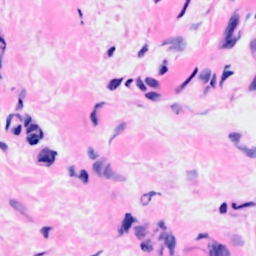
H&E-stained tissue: Breast